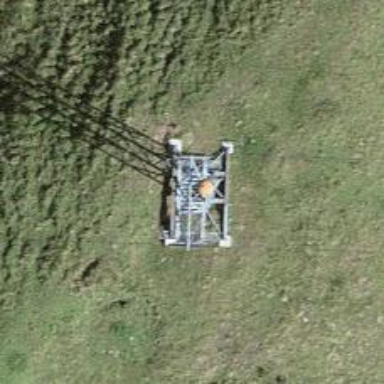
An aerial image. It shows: Pylon for aerialway.